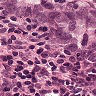
Metastatic tissue present: yes